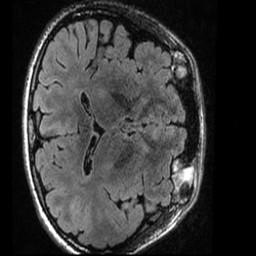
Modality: T1w
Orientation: axial
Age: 23
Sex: female